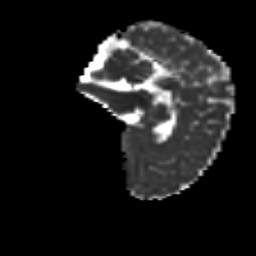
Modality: MD
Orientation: sagittal
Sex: female
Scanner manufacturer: siemens
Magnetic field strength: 3 T
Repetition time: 5 s
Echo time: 0.071 s